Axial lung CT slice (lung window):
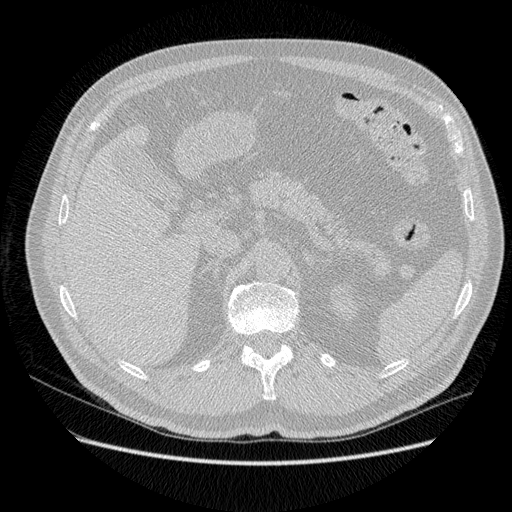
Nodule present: no